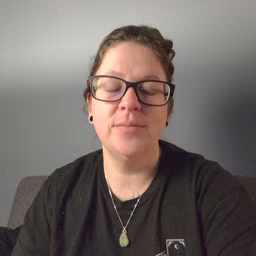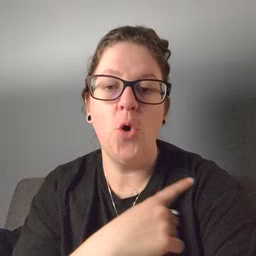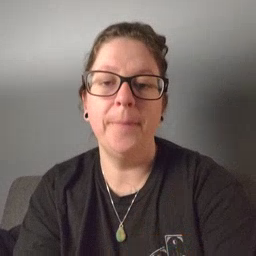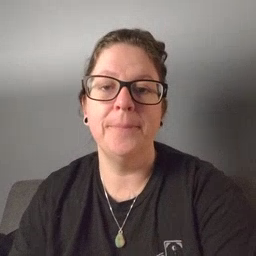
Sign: arm